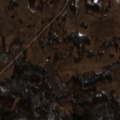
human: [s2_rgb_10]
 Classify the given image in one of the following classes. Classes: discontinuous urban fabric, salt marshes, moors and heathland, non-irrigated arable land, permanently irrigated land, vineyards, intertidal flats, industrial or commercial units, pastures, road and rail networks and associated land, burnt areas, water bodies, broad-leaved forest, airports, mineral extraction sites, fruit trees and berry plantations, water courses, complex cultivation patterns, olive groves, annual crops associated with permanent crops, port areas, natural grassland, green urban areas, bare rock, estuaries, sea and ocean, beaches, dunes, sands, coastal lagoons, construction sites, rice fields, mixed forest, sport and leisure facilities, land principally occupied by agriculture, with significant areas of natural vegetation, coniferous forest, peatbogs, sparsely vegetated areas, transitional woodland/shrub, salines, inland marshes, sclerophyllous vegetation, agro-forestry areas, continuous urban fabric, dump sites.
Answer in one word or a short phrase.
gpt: pastures, complex cultivation patterns, land principally occupied by agriculture, with significant areas of natural vegetation, mixed forest, transitional woodland/shrub